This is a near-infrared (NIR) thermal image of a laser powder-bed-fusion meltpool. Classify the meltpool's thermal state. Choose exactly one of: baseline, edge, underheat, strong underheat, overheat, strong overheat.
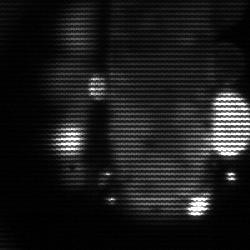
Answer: strong underheat